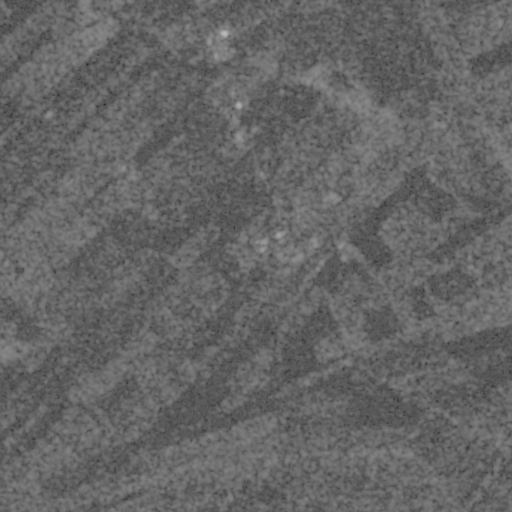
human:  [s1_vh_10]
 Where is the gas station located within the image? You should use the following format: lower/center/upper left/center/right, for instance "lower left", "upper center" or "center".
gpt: The gas station is located in the center of the image.
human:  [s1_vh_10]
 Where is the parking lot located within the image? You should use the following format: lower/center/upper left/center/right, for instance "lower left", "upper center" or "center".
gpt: The parking lot is located in the center of the image.
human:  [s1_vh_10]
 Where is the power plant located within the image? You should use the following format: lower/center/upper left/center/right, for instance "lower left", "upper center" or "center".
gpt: There is no power plant in the image.

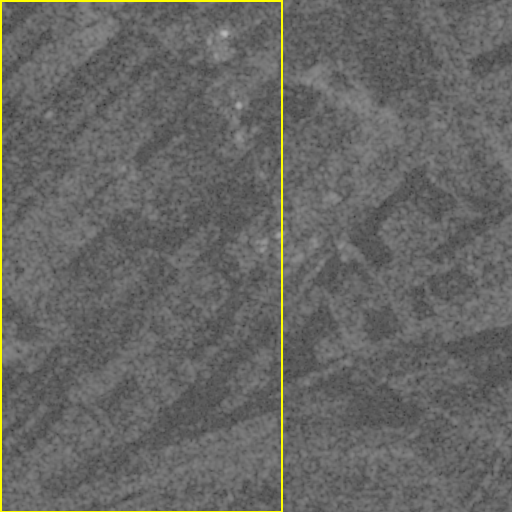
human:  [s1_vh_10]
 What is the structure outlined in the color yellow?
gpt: The structure outlined in yellow is a crop field.
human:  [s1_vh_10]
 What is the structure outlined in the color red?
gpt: There is no red outline.